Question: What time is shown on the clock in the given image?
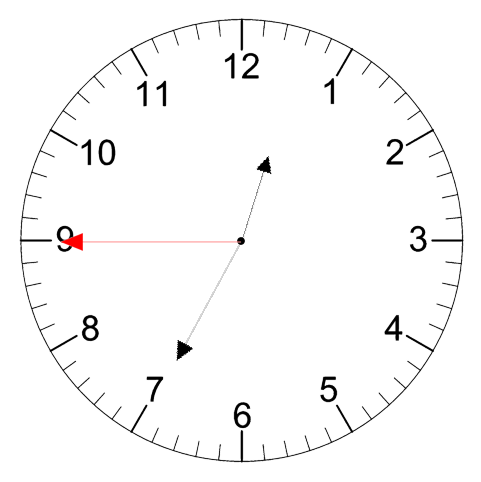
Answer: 12:34:45